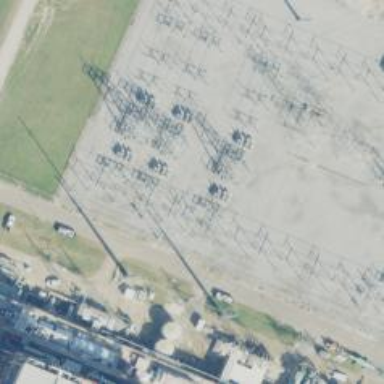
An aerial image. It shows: Switch for power supply.